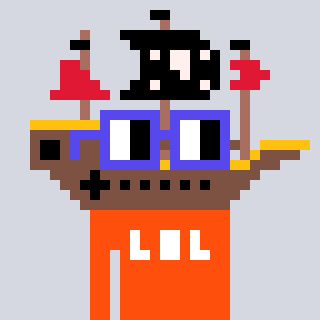
a pixel art character with square blue glasses, a pirateship-shaped head and a orange-colored body on a cool background